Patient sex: F
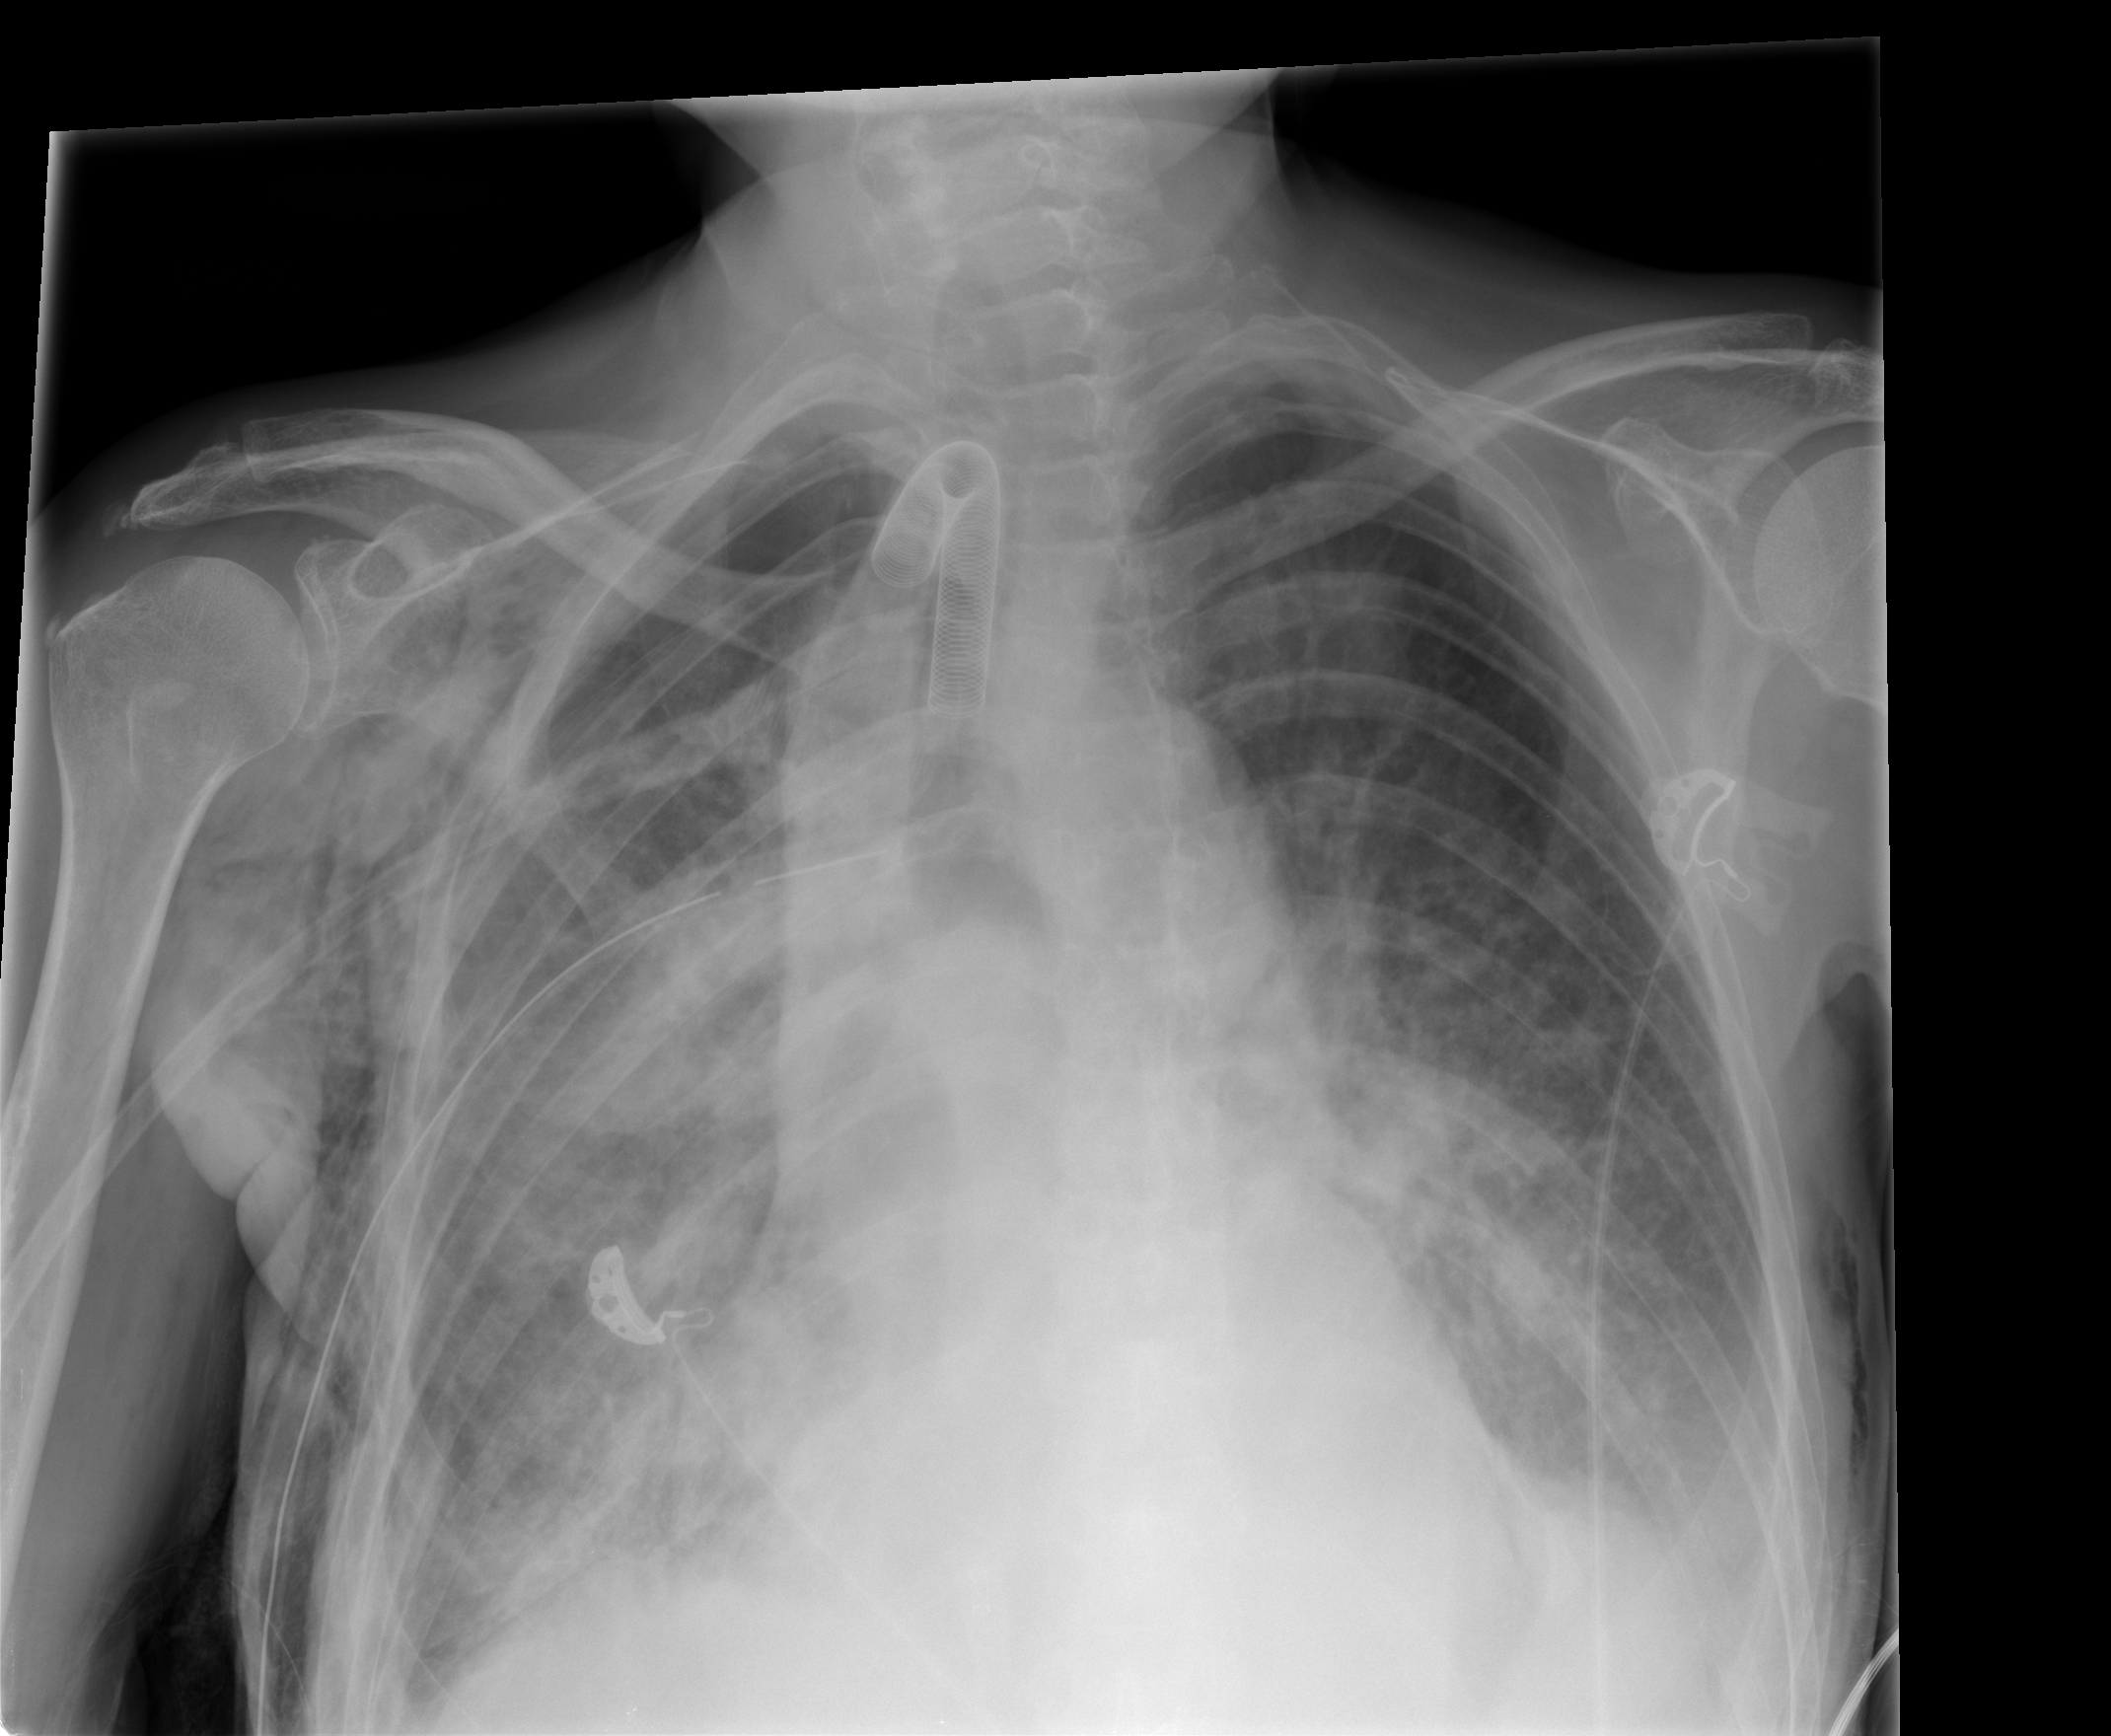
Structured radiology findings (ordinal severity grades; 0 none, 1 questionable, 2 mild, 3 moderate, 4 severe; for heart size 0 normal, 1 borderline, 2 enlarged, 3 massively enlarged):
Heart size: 2
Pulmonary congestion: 3
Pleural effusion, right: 1
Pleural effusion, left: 2
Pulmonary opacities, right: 3
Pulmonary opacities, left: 2
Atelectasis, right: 2
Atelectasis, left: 2